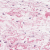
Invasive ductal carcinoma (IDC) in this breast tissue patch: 0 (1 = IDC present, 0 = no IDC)